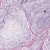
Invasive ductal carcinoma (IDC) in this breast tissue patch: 1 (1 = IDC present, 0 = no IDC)